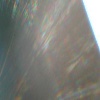
Label: sunburn